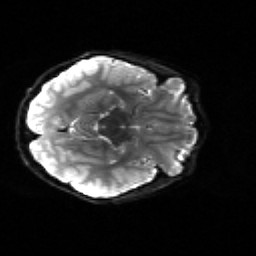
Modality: sbref
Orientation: axial
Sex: male
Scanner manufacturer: siemens
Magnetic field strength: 3 T
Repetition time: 5 s
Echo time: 0.071 s